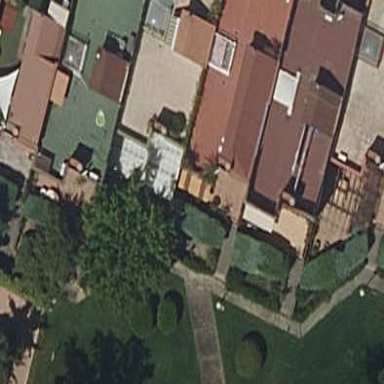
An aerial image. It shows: Terrace building.